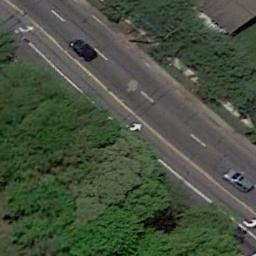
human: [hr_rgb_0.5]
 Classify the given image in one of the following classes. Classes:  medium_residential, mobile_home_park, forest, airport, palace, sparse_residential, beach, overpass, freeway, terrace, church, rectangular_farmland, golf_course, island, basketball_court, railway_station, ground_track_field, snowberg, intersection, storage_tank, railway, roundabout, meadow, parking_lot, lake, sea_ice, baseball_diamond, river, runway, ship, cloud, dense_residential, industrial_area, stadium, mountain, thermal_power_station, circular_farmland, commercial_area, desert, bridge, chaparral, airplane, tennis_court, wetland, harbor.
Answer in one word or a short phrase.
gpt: freeway